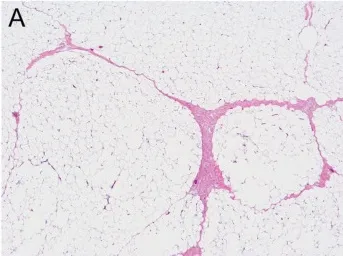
Mature lobulated adipose tissue, hematoxylin and eosin stain under 40X magnification.
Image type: pathology (h&e)